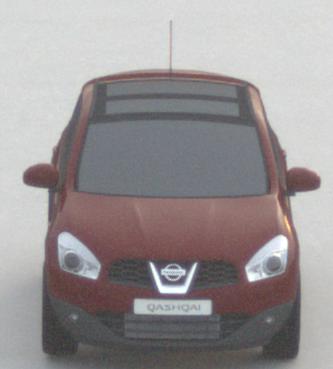
Make: Nissan
Model: Qashqai 1.6
Detailed model: Qashqai (J10)
Model produced from: 2010/03
Model produced until: 2010/08
Doors: 5
Color: red
Road condition: dry road
Daytime: sunrise or sunset
Contrast: low contrast